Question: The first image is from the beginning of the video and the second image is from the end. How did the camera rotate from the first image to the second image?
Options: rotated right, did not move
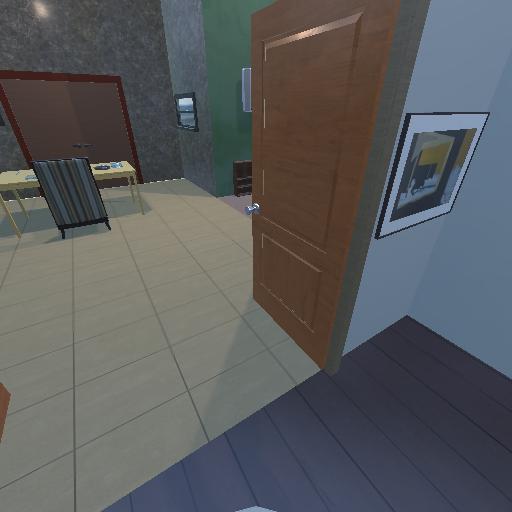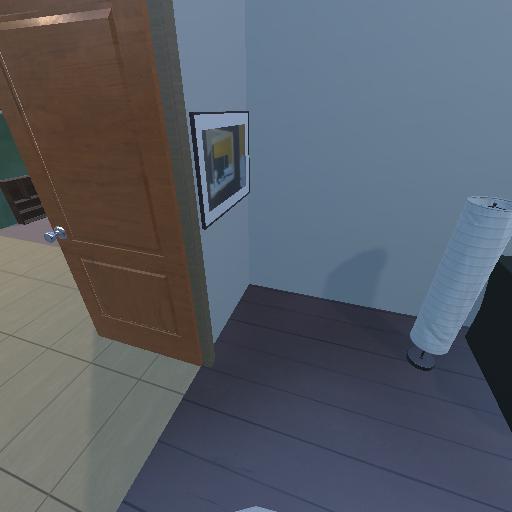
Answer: rotated right